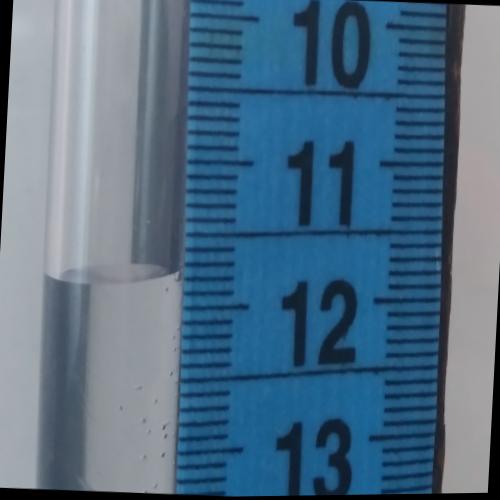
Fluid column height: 11.8 cm